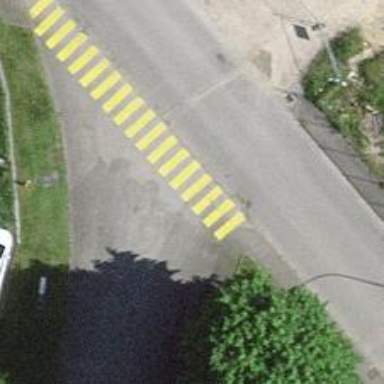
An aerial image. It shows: Zebra crossing on the road.